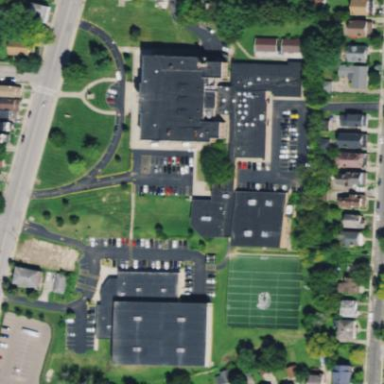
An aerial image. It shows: School.